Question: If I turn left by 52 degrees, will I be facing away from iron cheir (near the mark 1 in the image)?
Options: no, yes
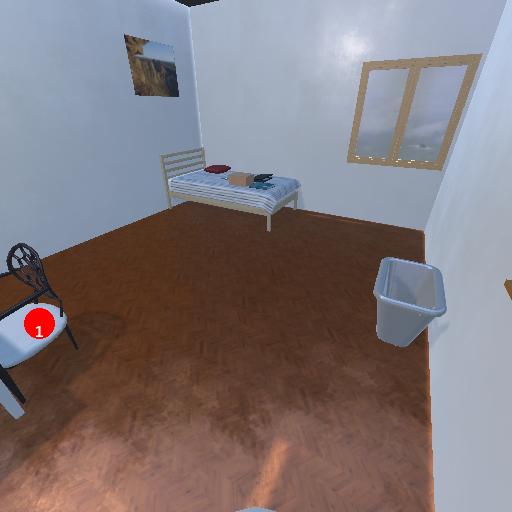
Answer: no